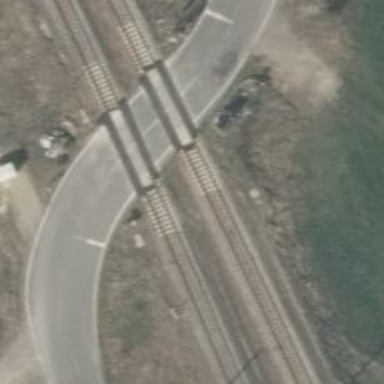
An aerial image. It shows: Level crossing along the railway.